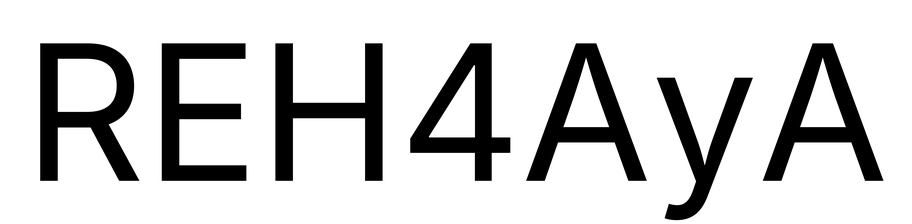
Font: Inter_Regular